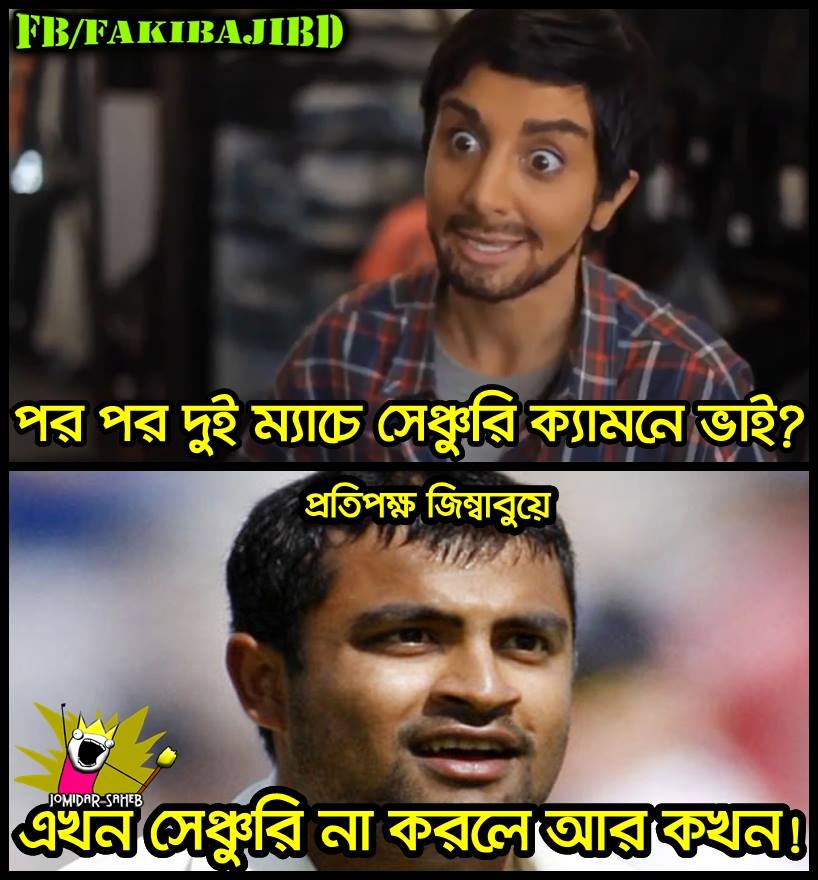
Caption: পর পর দুই ম্যাচে সেঞ্চুরি ক্যামনে ভাই? প্রতিপক্ষ জিম্বাবুয়ে এখন সেঞ্চুরি না করলে আর কখন!
Label: non-hate